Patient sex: M
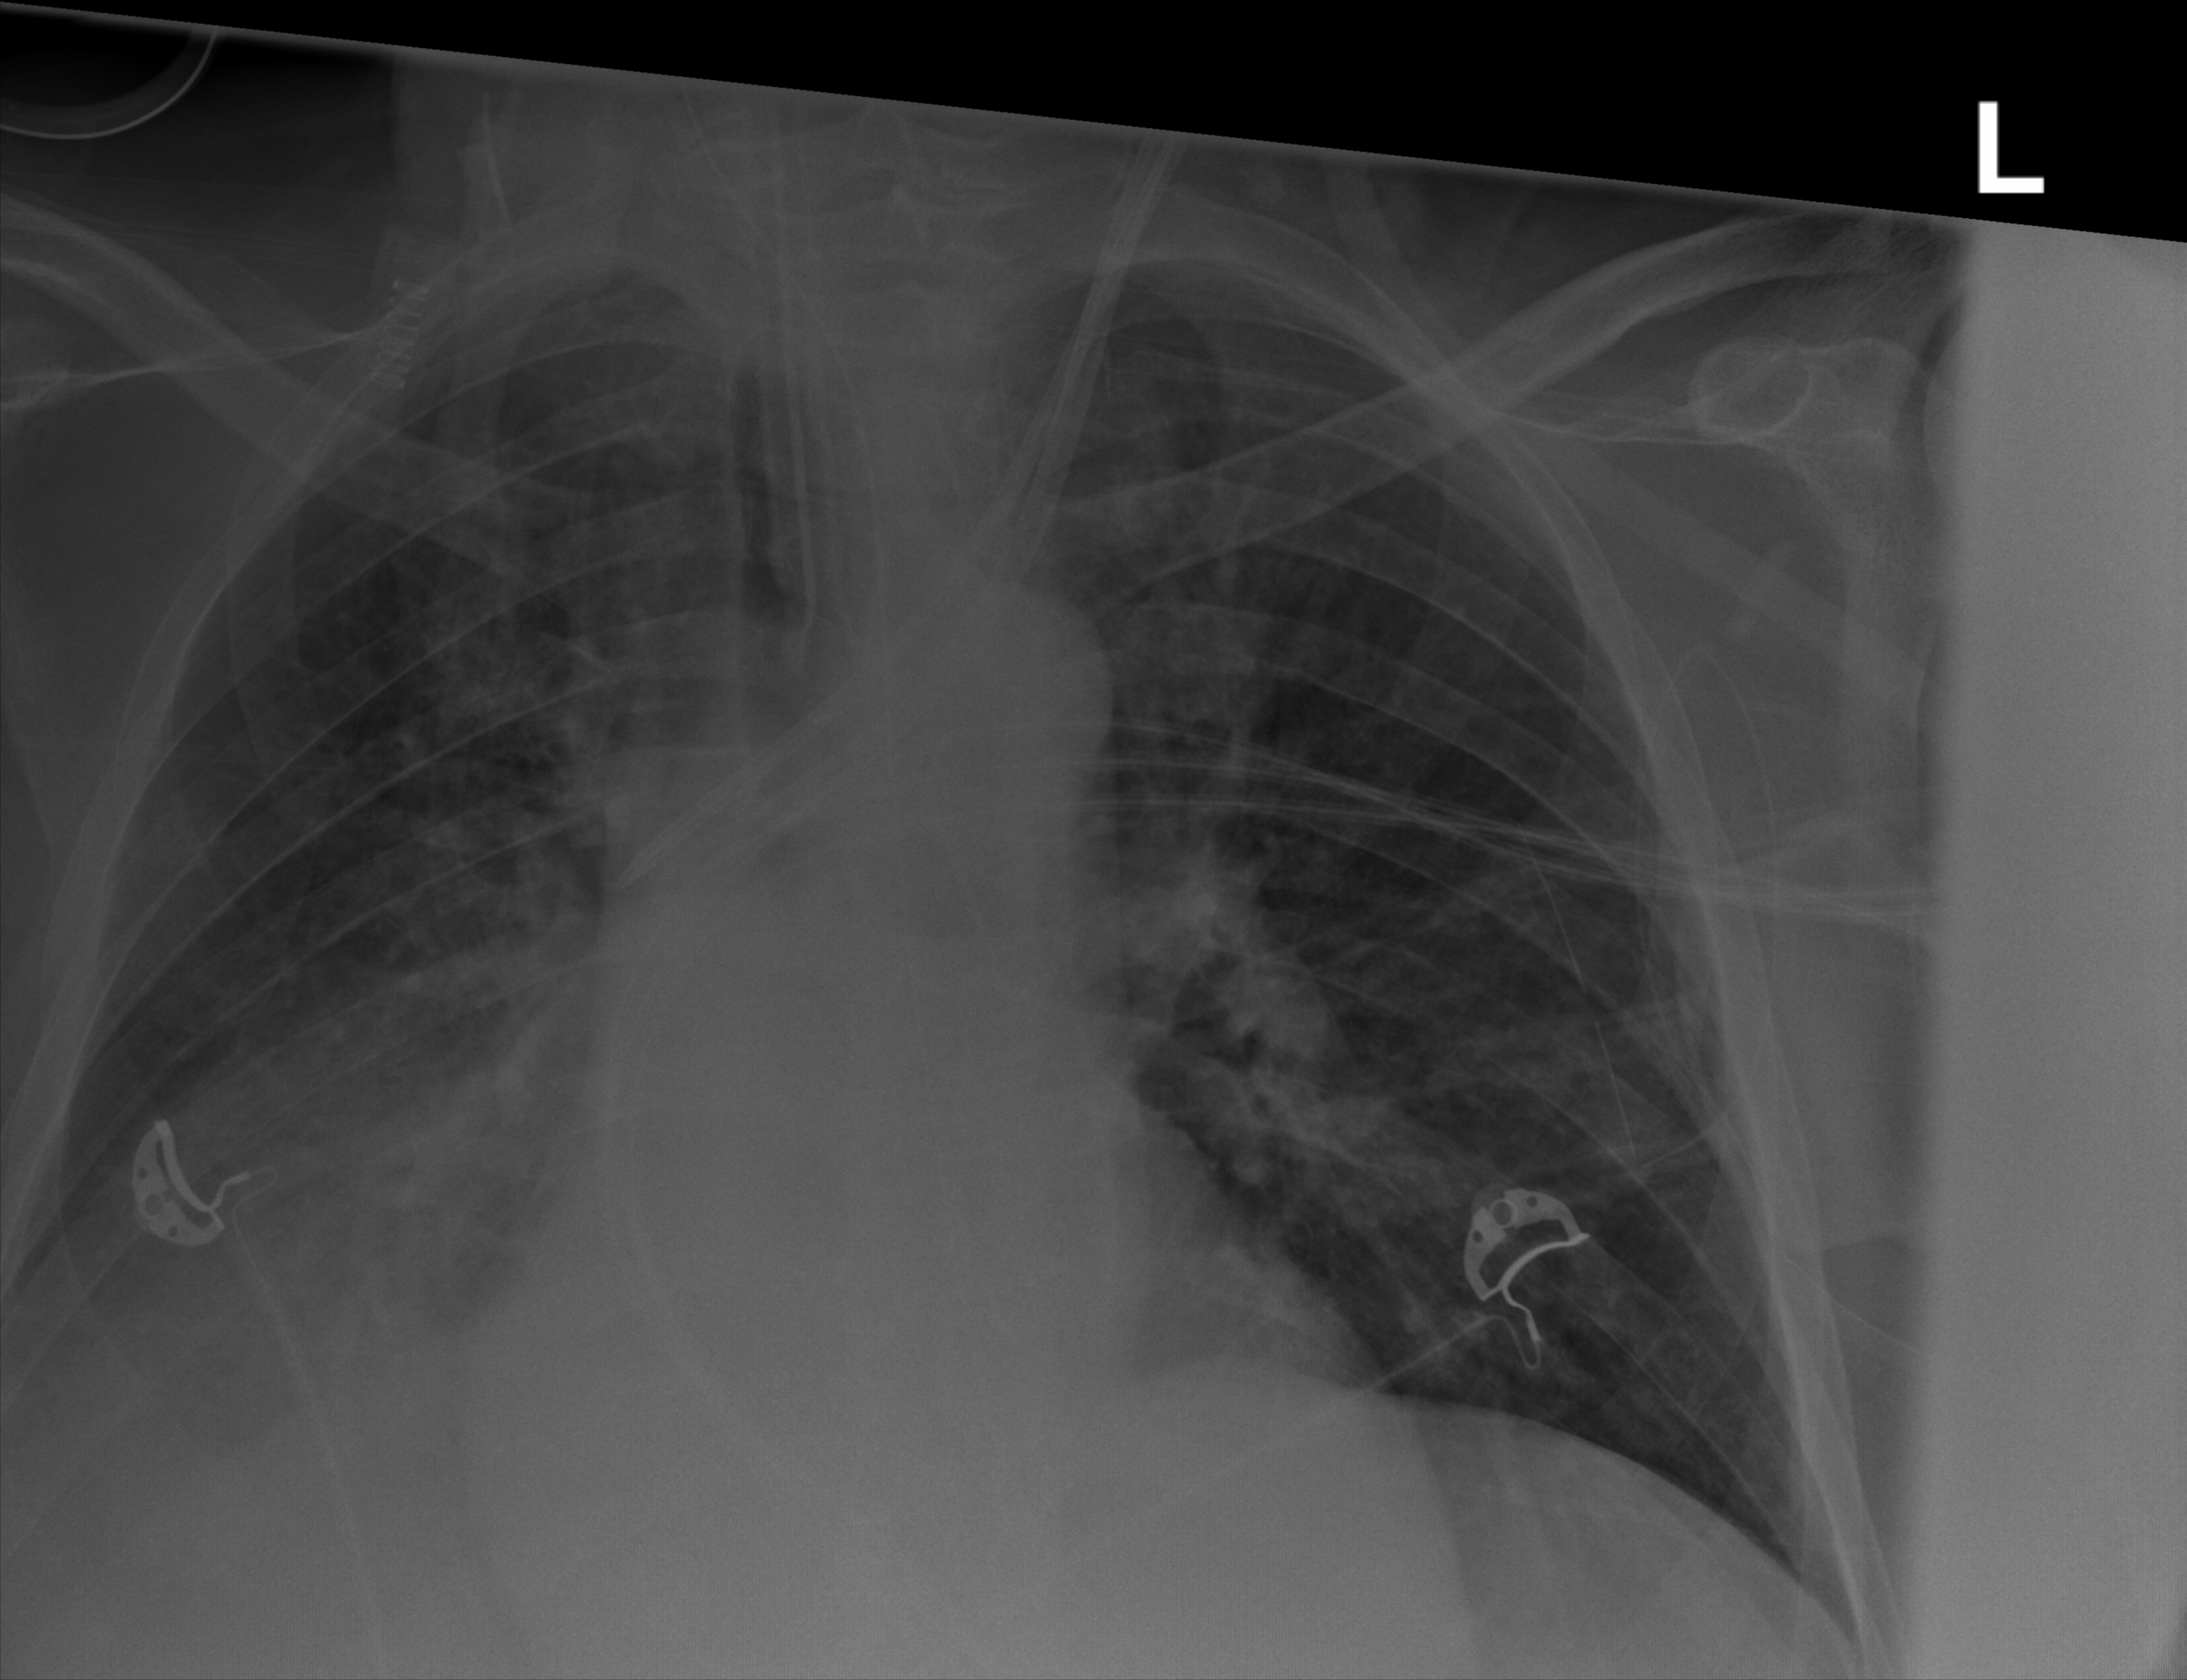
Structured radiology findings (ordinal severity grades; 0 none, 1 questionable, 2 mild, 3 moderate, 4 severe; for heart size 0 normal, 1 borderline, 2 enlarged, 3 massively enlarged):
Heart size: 3
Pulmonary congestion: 2
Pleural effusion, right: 3
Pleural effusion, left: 2
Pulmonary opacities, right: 0
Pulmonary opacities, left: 0
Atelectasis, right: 2
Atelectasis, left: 0